I will show an image sequence of human cooking. I have annotated the images with numbered circles. Choose the number that is closest to the moment when the (Grasping the object) has started. You are a five-time world champion in this game. Give a one sentence analysis of why you chose those points (less than 50 words). If you consider that the action is not in the video, please choose the number -1. Provide your answer at the end in a json file of this format: {"points": []}
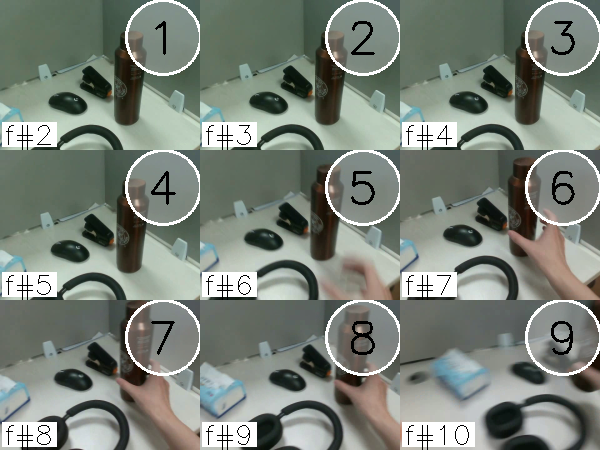
Frame 7 shows the clearest moment of hand-object contact.
{"points": [7]}